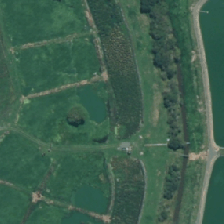
Land cover: deciduous_hardwood